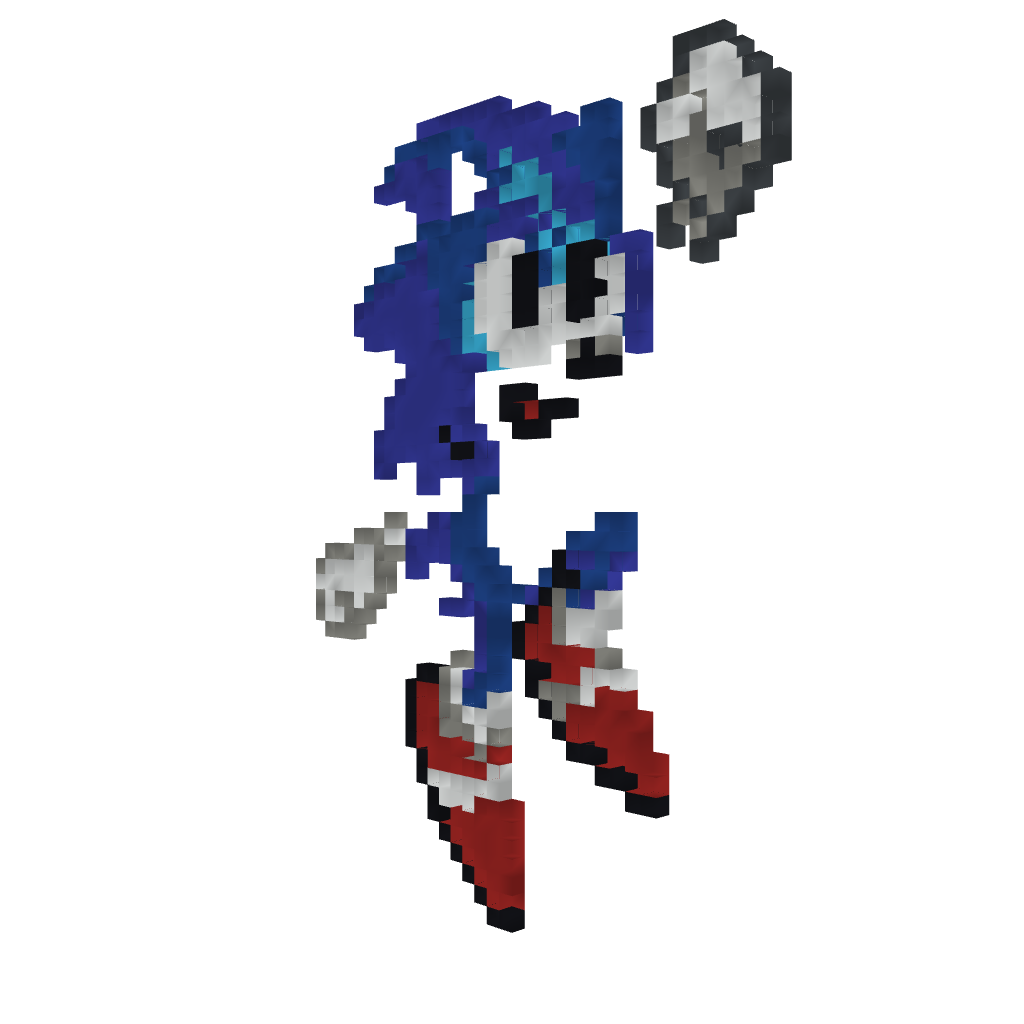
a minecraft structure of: Sonic from Sonic 2